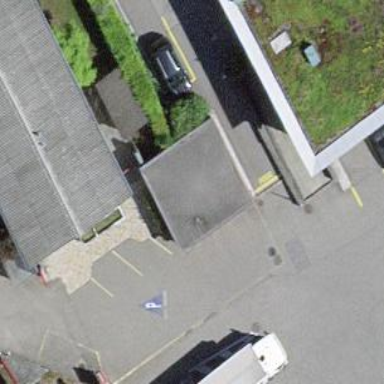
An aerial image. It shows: Garage.